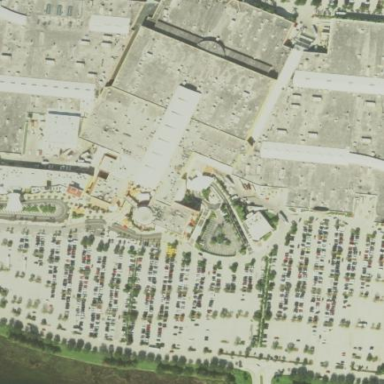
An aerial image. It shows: Mall with flat roof.